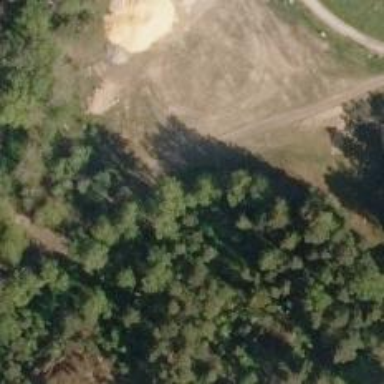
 perfect for leisurely sports activities."